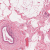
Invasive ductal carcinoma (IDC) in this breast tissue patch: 0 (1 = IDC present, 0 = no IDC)